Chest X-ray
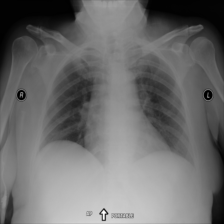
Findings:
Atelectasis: negative
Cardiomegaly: negative
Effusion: negative
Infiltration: negative
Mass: negative
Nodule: negative
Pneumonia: negative
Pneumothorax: negative
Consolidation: negative
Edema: negative
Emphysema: negative
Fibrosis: negative
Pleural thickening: negative
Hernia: negative